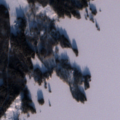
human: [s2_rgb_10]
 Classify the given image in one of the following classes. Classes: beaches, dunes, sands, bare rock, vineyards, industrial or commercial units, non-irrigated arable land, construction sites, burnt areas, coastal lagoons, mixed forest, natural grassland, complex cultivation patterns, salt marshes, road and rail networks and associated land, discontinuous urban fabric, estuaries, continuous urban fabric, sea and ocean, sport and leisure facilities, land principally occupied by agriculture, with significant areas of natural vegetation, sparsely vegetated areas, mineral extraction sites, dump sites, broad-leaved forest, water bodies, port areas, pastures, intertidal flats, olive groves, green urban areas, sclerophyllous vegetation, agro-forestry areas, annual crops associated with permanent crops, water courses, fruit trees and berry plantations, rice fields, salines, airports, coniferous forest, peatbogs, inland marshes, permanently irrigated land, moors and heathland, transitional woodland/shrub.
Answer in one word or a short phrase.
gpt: non-irrigated arable land, coniferous forest, mixed forest, water bodies